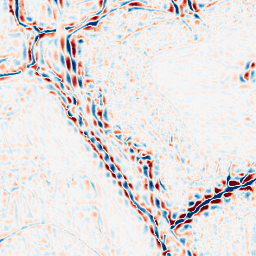
Category: wavelet
Decomposition family: wavelet_biorthogonal
Decomposition parameters: wavelet: bior3.5
level: 3
Upsampling method: bilinear
Upsampling parameters: scale: 2
Upsampling scale: 2